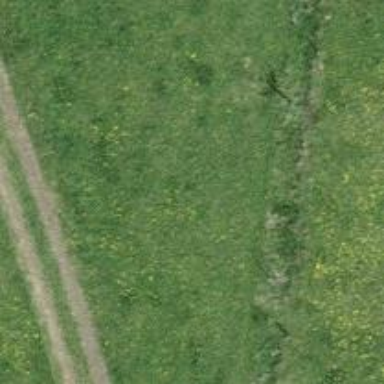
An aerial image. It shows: Path on the ground.